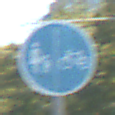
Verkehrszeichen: GetrennterRadUndGehwegRadwegRechts
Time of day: Midday
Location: Outdoor (Urban)
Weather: Clear
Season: NotSpecified
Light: Natural